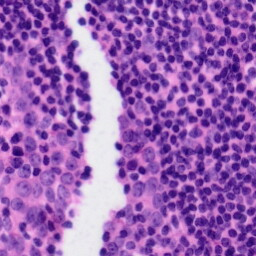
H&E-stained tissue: Tonsil